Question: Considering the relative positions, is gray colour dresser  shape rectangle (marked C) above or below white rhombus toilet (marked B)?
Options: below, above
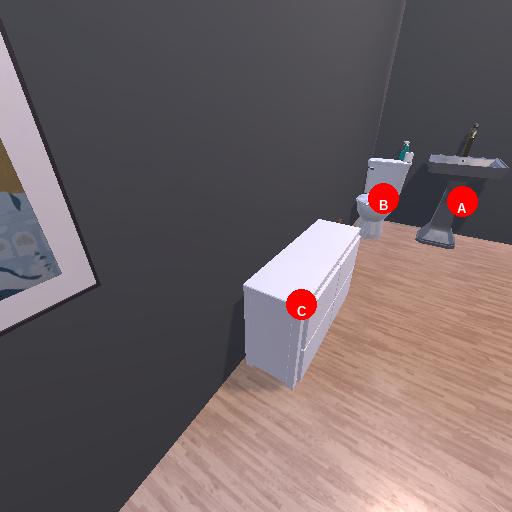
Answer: below